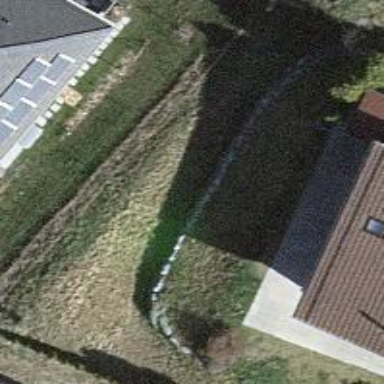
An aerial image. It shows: Retaining wall.